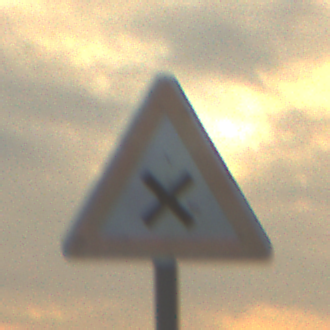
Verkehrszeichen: KreuzungOderEinmuendung
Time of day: SunriseSunset
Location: Outdoor (Nature)
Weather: PartlyCloudy
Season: NotSpecified
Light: Natural